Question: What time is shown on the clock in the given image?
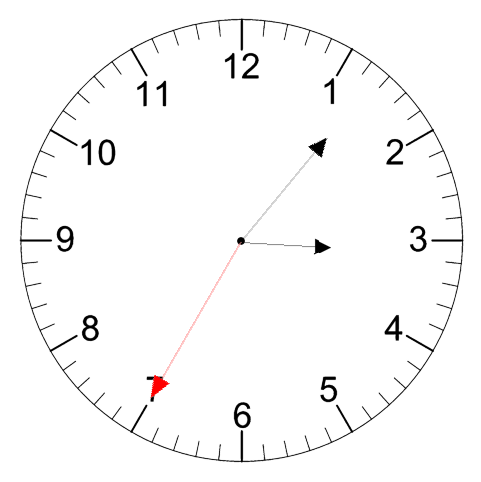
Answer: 03:06:35